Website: ulta-beauty
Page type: account-selection
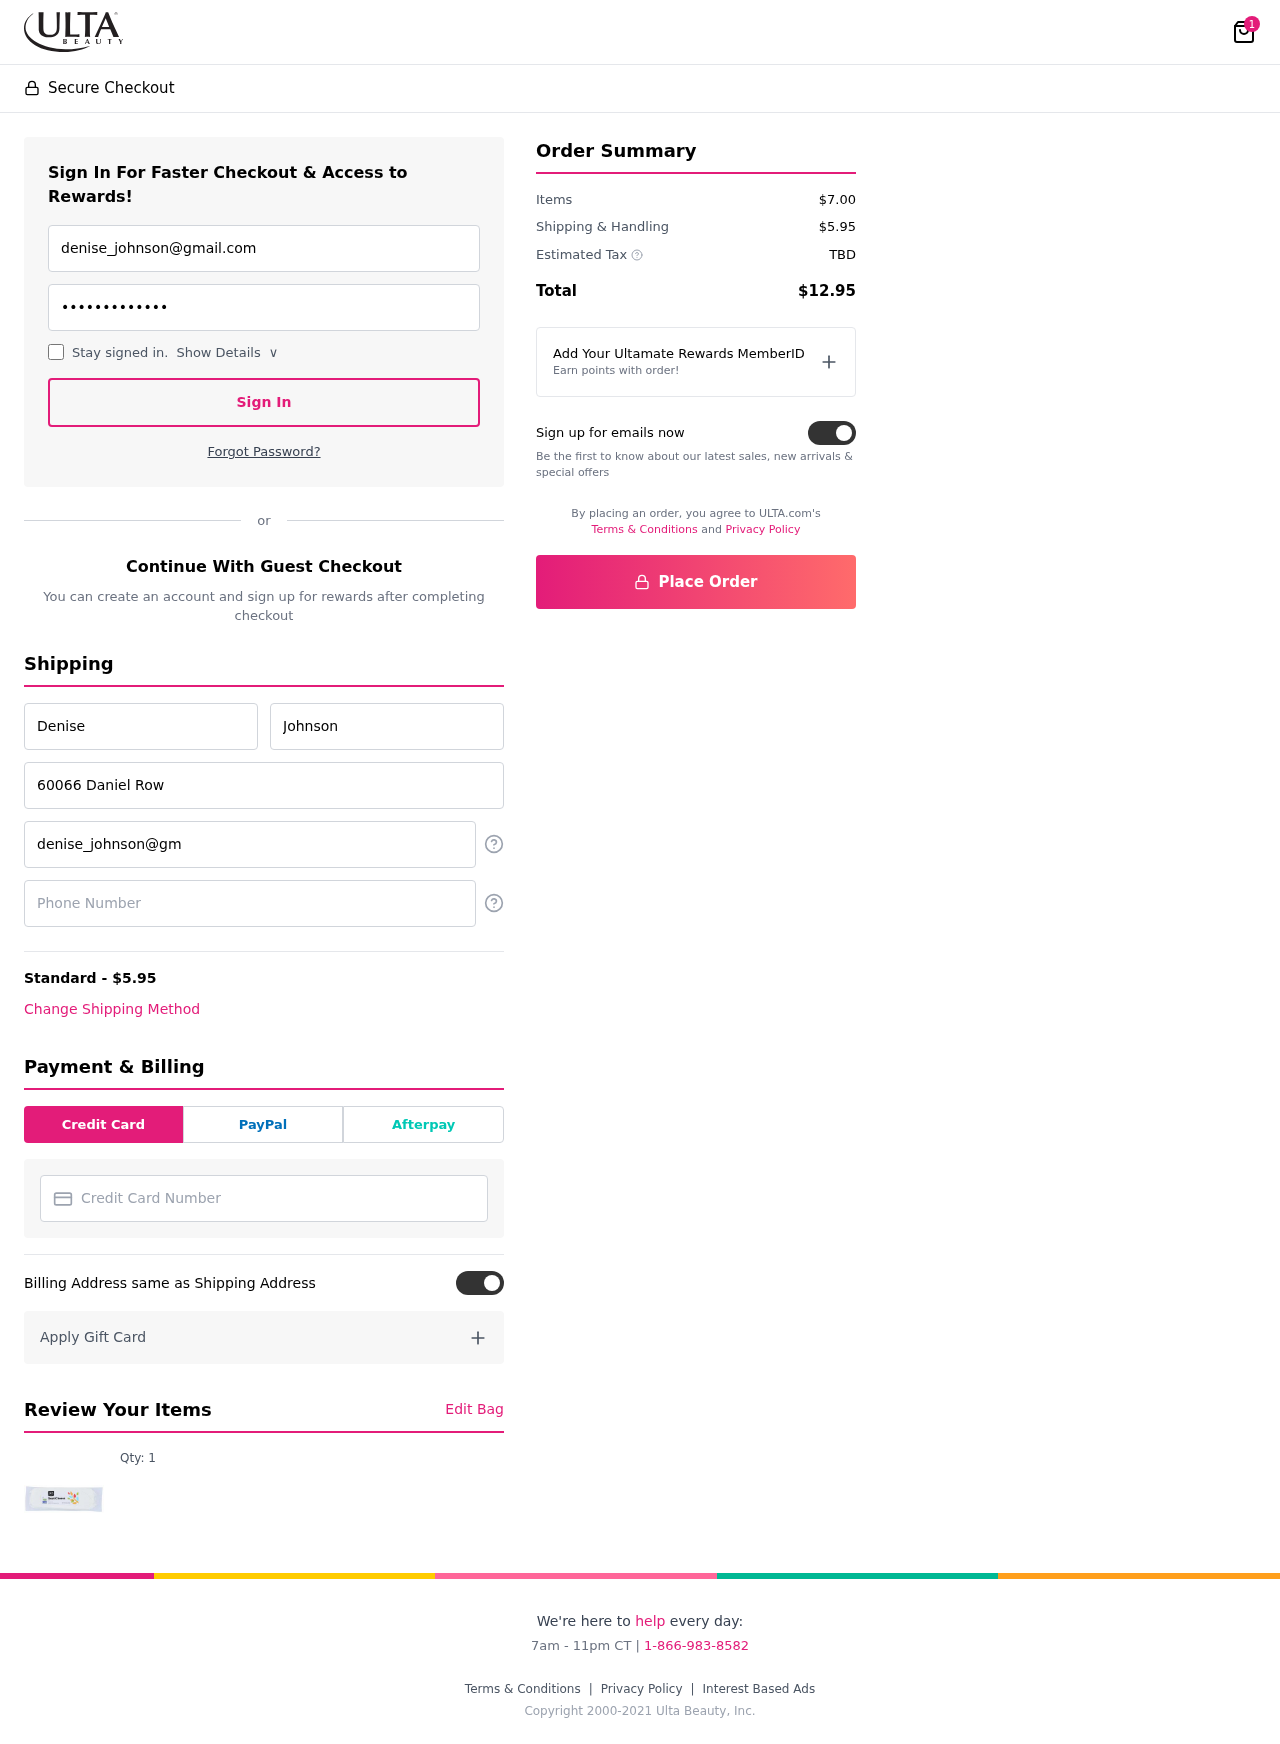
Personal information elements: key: PII_CARD_NUMBER
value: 4716 0076 8941 9127
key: PII_EMAIL
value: denise_johnson@gmail.com
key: PII_EMAIL2
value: denise_johnson@gmail.com
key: PII_FIRSTNAME
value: Denise
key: PII_LASTNAME
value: Johnson
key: PII_PHONE
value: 9647399706
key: PII_STREET
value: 60066 Daniel Row
Product elements: key: PRODUCT1_QUANTITY
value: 1
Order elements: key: ORDER_NUM_ITEMS
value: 1
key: ORDER_SHIPPING_COST
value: $5.95
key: ORDER_SUBTOTAL
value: $7.00
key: ORDER_TAX
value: TBD
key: ORDER_TOTAL
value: $12.95